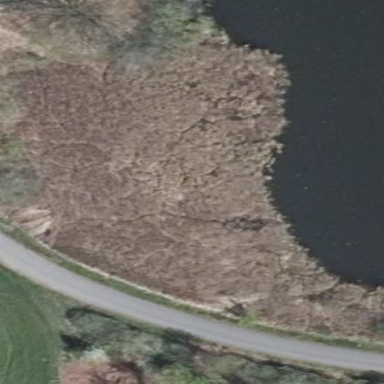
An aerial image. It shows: Swamp in wetland area.